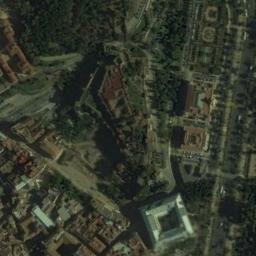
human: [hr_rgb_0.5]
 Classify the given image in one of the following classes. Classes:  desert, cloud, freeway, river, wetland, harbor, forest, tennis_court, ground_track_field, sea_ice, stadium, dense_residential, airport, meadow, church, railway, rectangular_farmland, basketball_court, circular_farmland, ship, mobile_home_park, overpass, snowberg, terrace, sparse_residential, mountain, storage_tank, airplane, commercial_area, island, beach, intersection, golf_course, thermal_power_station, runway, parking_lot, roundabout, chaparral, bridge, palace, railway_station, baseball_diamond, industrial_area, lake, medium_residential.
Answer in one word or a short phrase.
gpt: palace